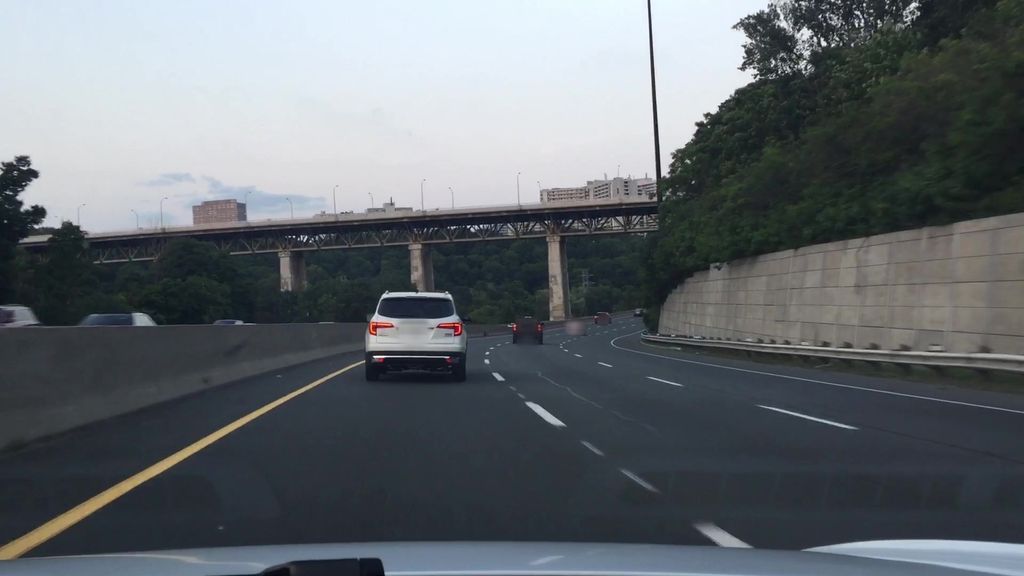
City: toronto